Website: macys
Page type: account-selection
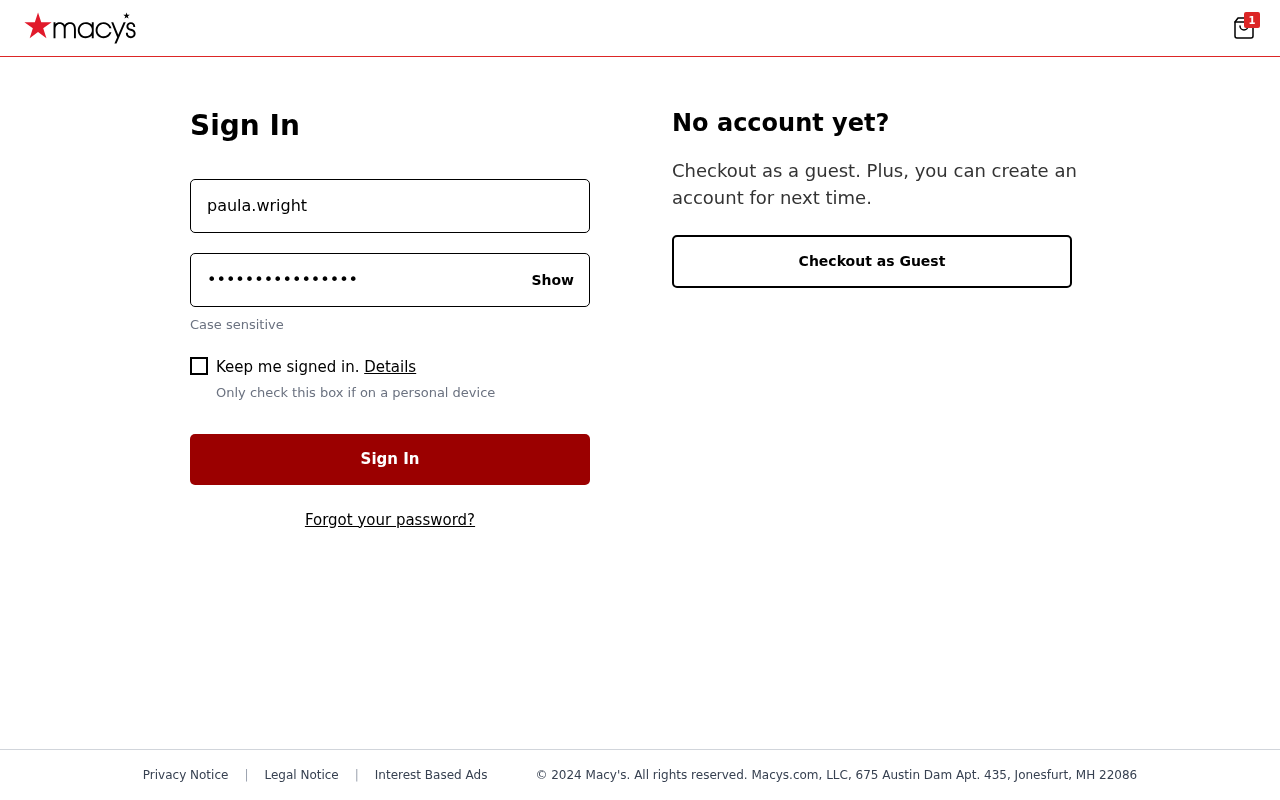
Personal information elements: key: PII_LOGIN_USERNAME
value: paula.wright
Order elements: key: ORDER_NUM_ITEMS
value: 1